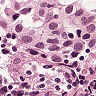
Metastatic tissue present: yes